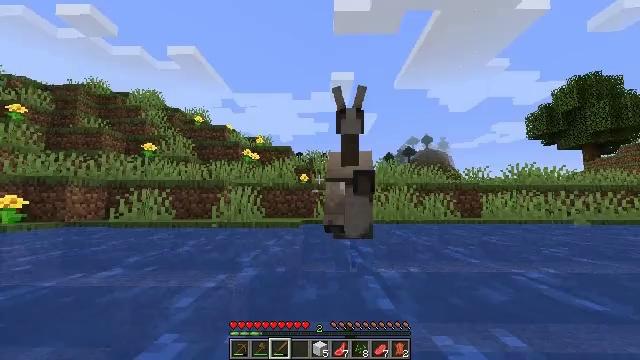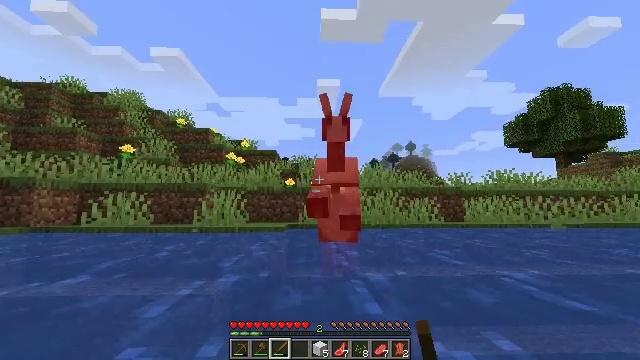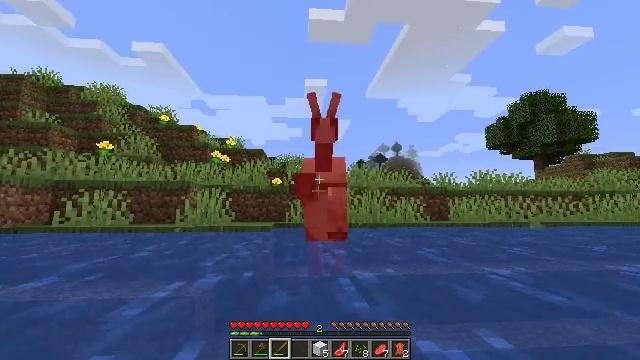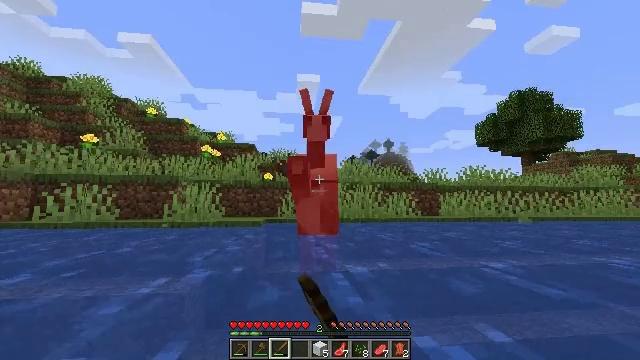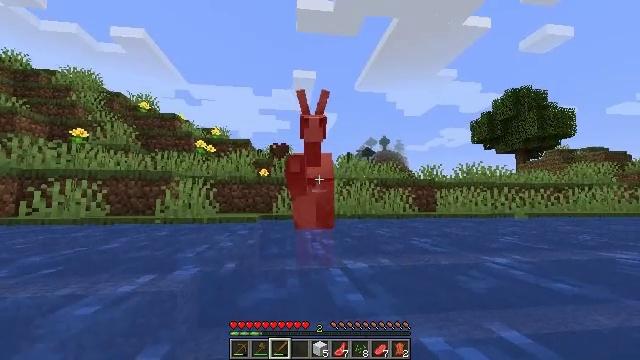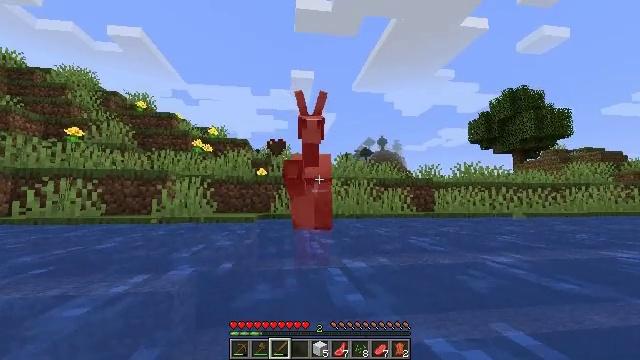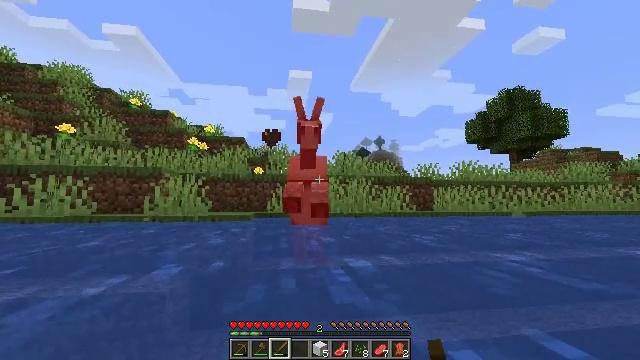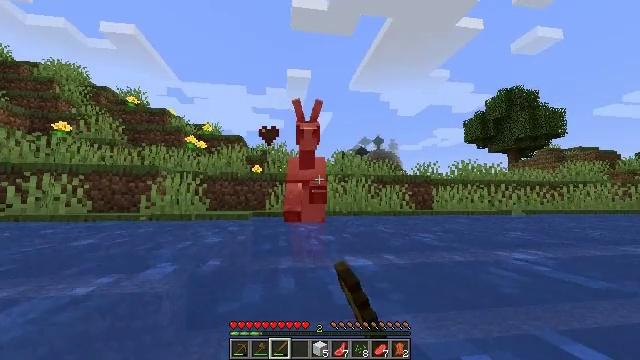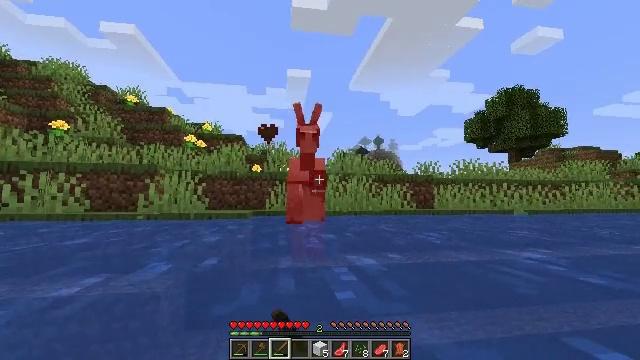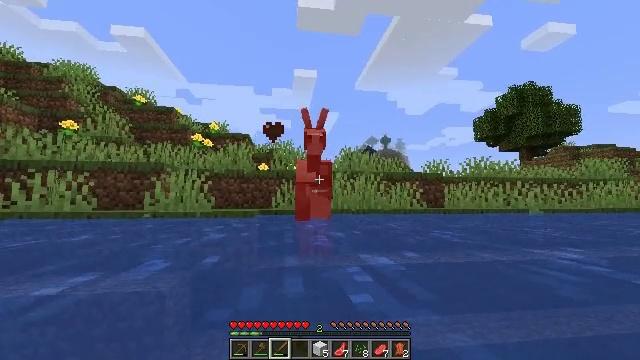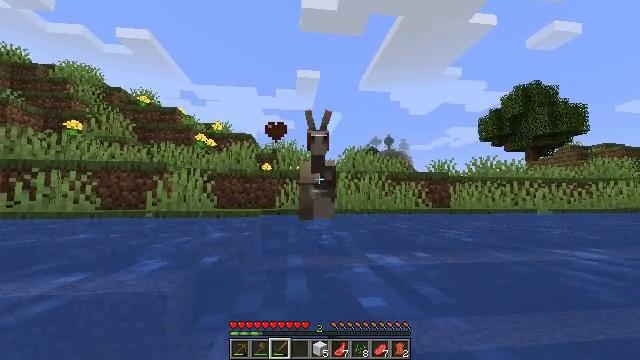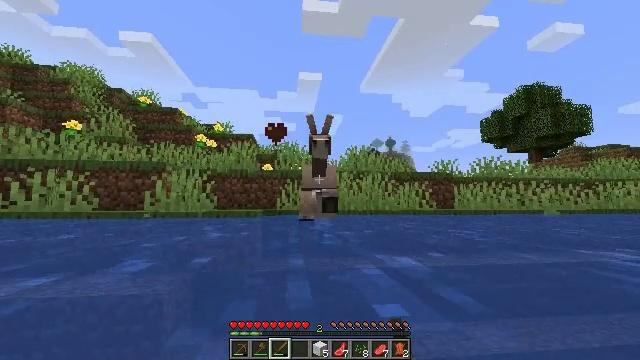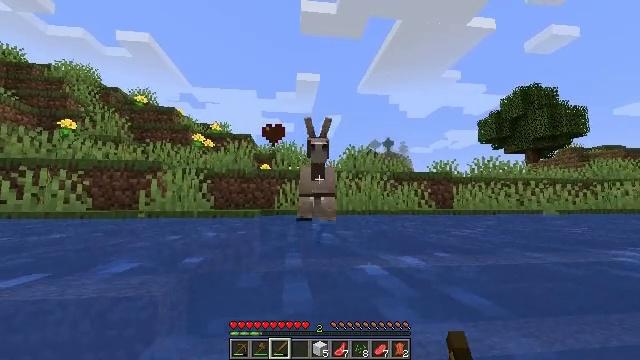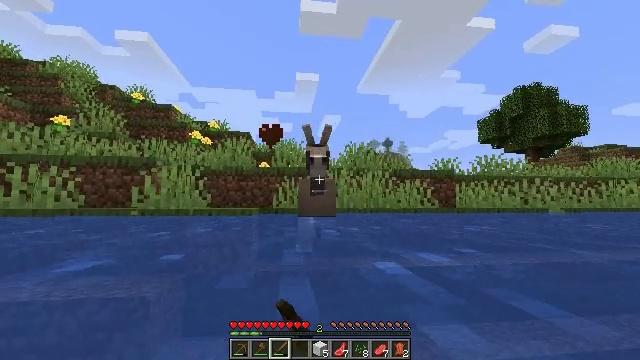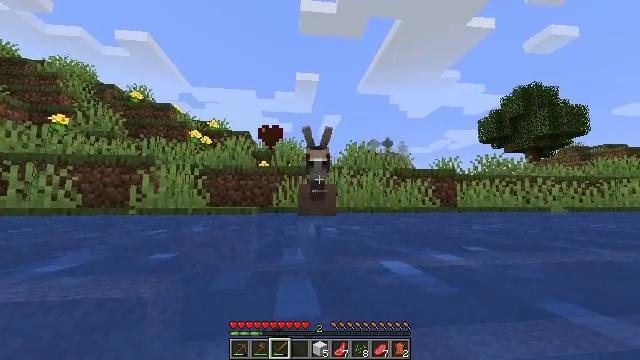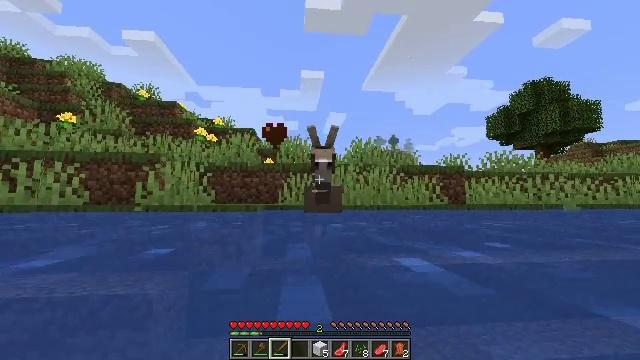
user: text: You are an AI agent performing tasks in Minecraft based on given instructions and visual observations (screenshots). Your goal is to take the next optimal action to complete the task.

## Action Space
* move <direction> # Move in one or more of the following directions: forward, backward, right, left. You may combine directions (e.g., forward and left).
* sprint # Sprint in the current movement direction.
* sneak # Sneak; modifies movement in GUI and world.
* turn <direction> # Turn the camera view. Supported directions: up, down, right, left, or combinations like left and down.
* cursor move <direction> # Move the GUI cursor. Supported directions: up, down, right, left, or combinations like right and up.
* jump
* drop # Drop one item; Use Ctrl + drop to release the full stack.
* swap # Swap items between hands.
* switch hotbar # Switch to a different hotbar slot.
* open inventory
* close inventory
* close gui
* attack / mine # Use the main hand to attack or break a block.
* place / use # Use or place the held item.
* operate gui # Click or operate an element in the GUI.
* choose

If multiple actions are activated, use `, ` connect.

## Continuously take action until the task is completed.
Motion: motion action
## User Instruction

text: Combat the donkey.
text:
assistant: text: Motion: move forward, turn right and up
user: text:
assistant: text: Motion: move forward, turn right, attack / mine
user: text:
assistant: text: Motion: move forward, turn right, attack / mine
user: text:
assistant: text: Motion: move forward, attack / mine
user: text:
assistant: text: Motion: move forward
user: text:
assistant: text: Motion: move forward, attack / mine
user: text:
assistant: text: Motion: move forward, attack / mine
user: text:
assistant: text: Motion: move forward, attack / mine
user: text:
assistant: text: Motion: move forward, turn left, attack / mine
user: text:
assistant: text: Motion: move forward
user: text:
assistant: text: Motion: move forward
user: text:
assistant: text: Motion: move forward, attack / mine
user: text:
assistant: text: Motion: move forward, attack / mine
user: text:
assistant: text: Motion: move forward, attack / mine
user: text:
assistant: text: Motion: move forward, turn left, attack / mine
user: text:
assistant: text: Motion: move forward
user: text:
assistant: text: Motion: move forward
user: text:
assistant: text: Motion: move forward
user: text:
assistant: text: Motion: move forward
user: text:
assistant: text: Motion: move forward, jump
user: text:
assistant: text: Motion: move forward, jump
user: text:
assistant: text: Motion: move forward, jump
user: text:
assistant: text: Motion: move forward, turn right and down, jump
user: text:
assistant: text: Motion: move forward
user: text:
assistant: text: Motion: move forward
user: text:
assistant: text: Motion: move forward
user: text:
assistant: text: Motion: move forward
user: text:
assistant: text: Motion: move forward
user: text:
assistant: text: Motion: move forward, attack / mine
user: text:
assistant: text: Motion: move forward, turn right, attack / mine